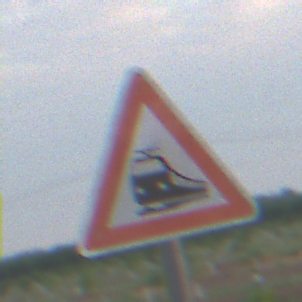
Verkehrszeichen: Bahnuebergang
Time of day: SunriseSunset
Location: Outdoor (Nature)
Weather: PartlyCloudy
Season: NotSpecified
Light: Natural